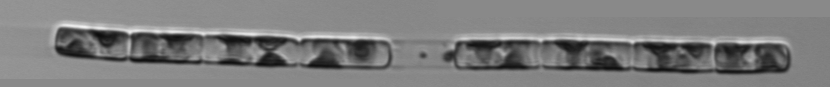
Label: Guinardia_delicatula_TAG_internal_parasite